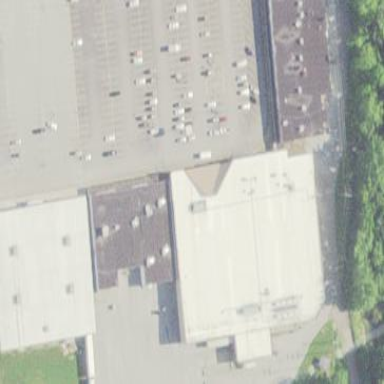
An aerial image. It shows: Supermarket located in building.